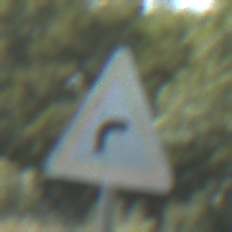
Verkehrszeichen: KurveRechts
Umgebung: Outdoor, Nature
Tageszeit: Midday
Wetter: Clear
Licht: Natural
Jahreszeit: NotSpecified
Kontrast: HighContrast